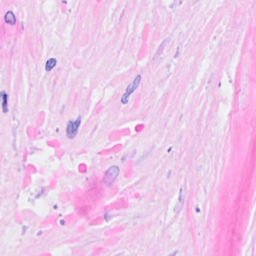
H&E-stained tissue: Breast